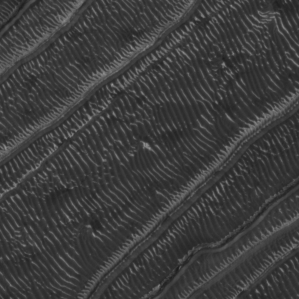
Label: frost